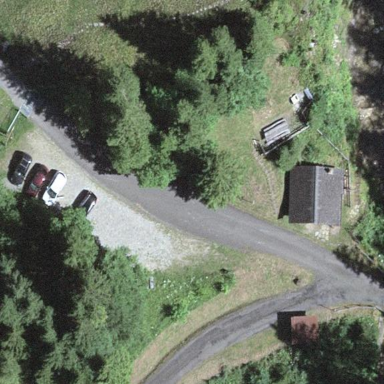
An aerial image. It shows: Parking area with surface.